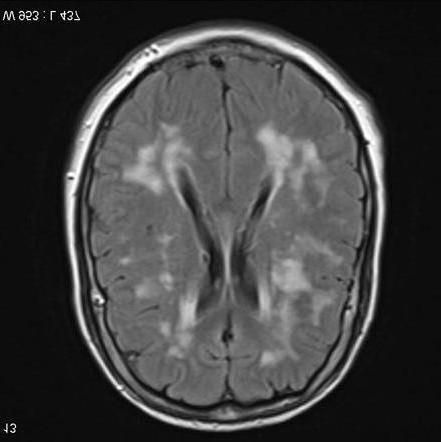
Label: notumor